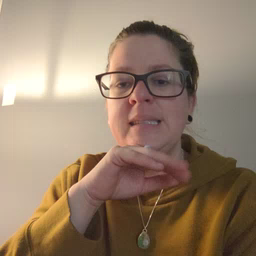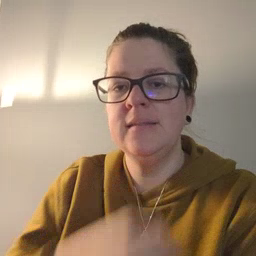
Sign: pig